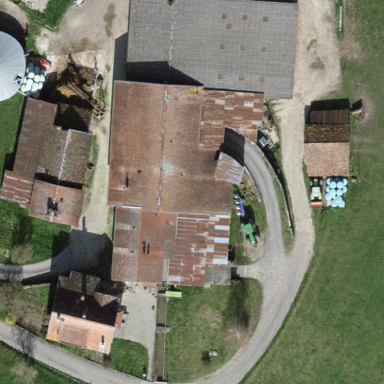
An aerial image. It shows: Farmyard area.